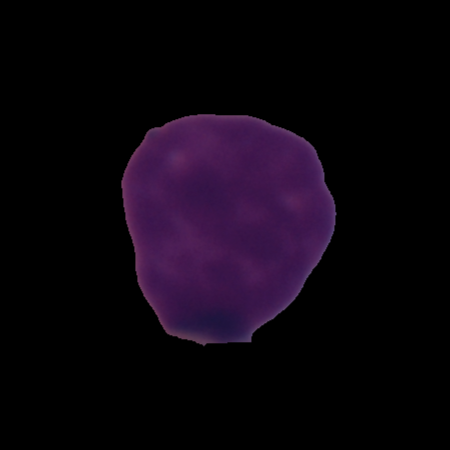
Label: cancer